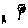
Label: flower